Field crop: maize
Growth stage: 2
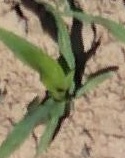
Species: maize